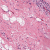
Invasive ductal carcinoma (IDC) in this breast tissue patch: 0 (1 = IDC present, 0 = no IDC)